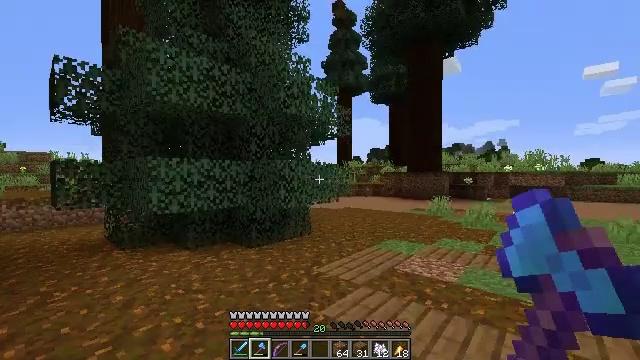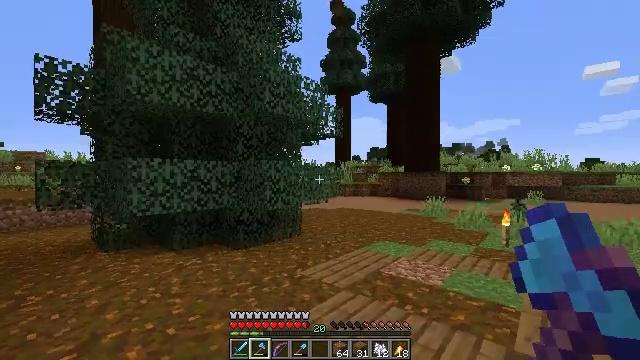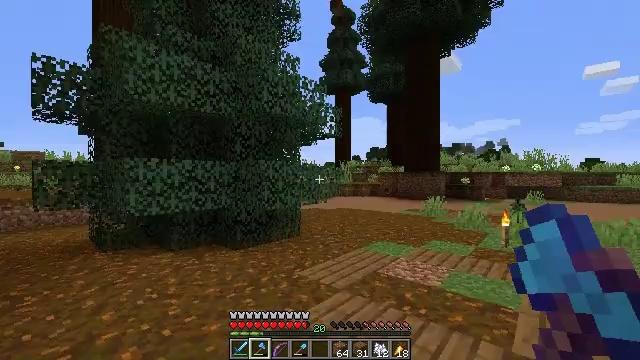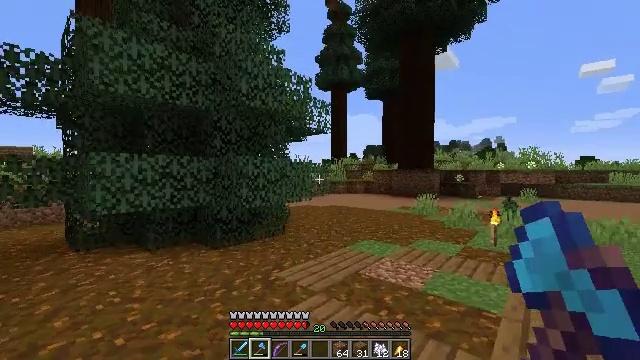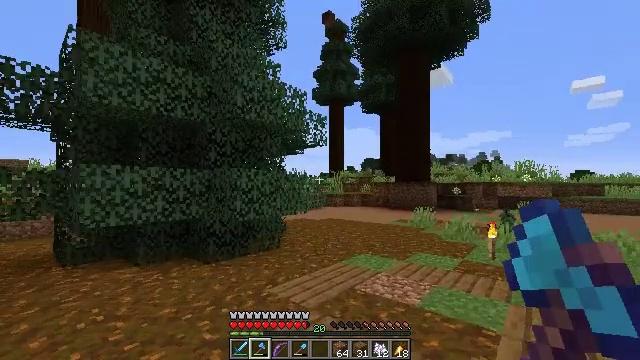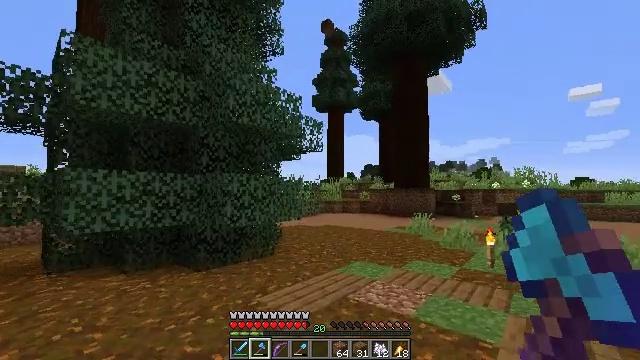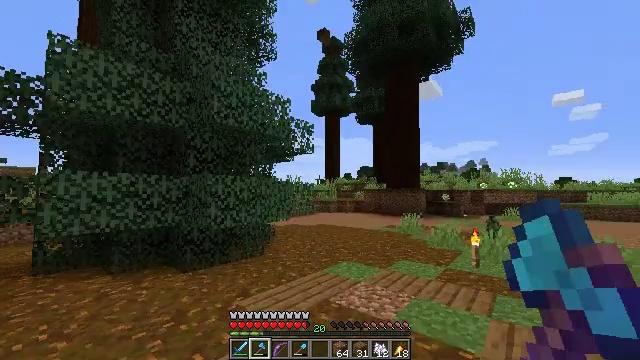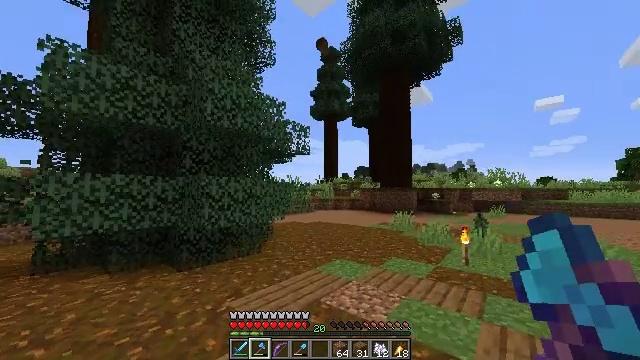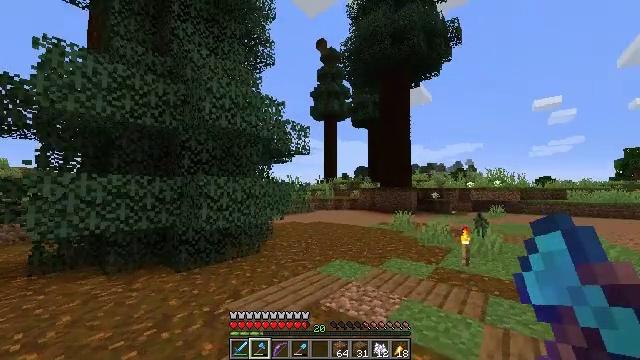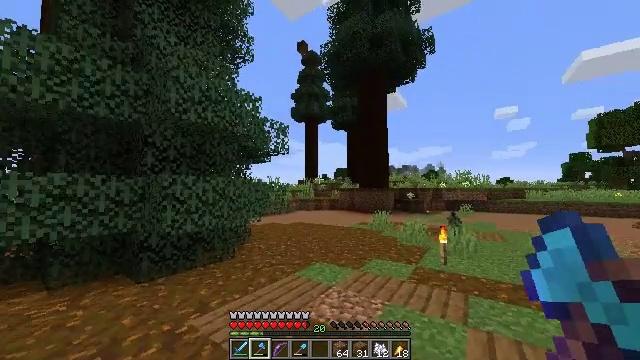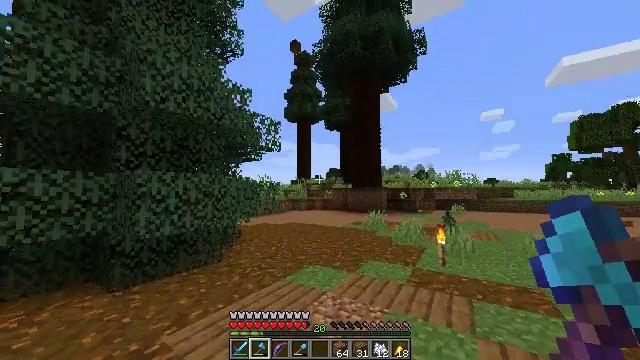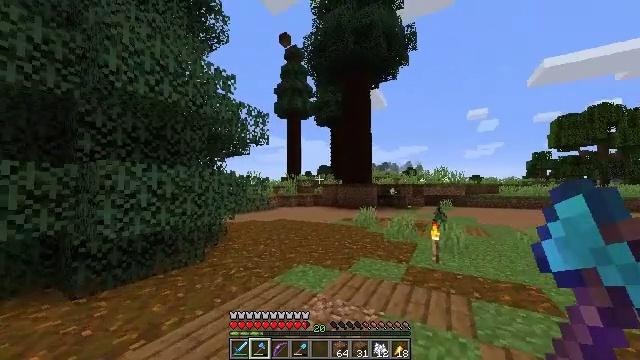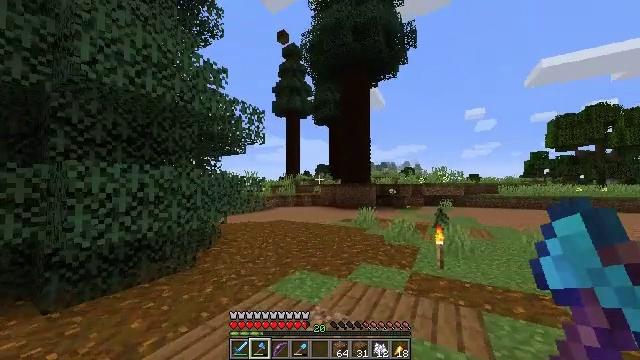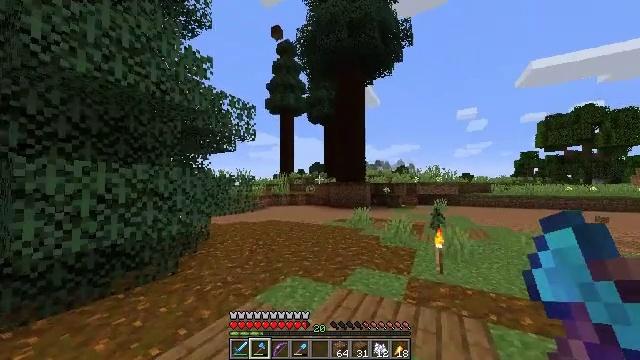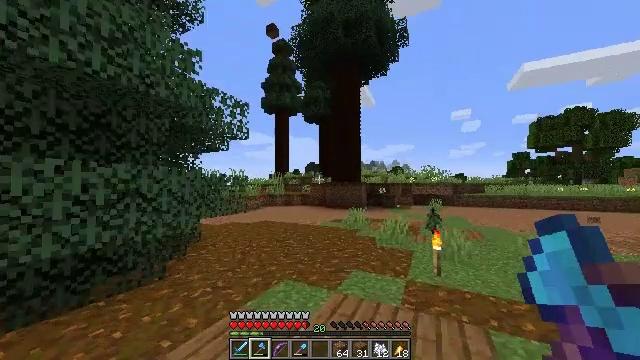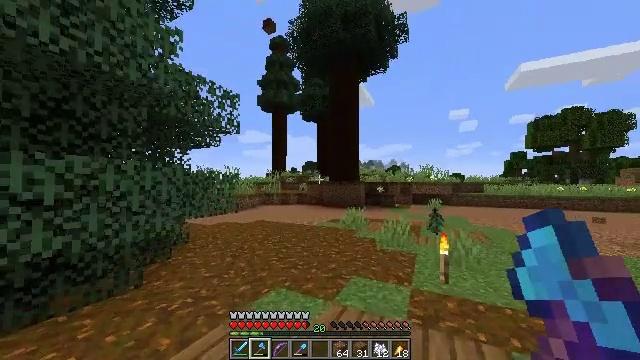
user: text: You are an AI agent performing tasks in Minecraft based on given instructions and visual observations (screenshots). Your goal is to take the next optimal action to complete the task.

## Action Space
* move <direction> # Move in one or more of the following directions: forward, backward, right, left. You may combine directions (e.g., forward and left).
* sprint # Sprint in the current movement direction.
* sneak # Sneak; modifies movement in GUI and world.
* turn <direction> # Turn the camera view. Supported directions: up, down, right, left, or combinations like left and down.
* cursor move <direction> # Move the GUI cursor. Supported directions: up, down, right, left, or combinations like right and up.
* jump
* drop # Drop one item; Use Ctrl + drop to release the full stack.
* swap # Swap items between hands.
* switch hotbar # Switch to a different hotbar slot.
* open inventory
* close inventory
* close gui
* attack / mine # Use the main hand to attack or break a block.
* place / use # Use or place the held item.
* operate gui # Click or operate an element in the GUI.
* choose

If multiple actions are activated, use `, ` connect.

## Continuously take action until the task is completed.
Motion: motion action
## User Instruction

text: Harvest the spruce sapling for future trees.
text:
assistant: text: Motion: move forward and move right
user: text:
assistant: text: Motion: move forward and move right
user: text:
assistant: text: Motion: move forward and move right
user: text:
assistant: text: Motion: move forward and move right, turn up
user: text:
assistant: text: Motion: move forward and move right, sprint, turn up
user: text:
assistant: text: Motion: move forward and move right, sprint
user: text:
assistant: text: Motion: move forward, sprint
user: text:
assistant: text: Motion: move forward, sprint
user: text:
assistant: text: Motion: move forward, sprint, turn right
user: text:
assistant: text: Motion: move forward, sprint, turn right
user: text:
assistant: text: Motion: move forward, sprint, turn right
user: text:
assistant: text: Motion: move forward, sprint
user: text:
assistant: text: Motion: move forward, sprint, turn right
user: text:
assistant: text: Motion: move forward, sprint, turn right
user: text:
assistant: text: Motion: move forward, sprint
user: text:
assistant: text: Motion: move forward, sprint
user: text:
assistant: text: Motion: move forward, sprint
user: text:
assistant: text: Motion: move forward, sprint
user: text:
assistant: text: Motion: move forward, sprint
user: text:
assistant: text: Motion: move forward, sprint, turn left
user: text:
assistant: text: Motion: move forward, sprint
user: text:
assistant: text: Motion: move forward, sprint
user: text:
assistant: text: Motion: move forward, sprint, jump
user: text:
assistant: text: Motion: move forward, sprint, jump
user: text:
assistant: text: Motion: move forward, sprint, jump
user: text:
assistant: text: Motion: move forward, sprint, turn up, jump
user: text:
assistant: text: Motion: move forward, sprint, jump
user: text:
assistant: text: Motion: move forward, sprint, jump
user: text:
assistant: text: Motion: move forward, sprint, jump
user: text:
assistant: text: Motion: move forward, sprint, turn right, jump